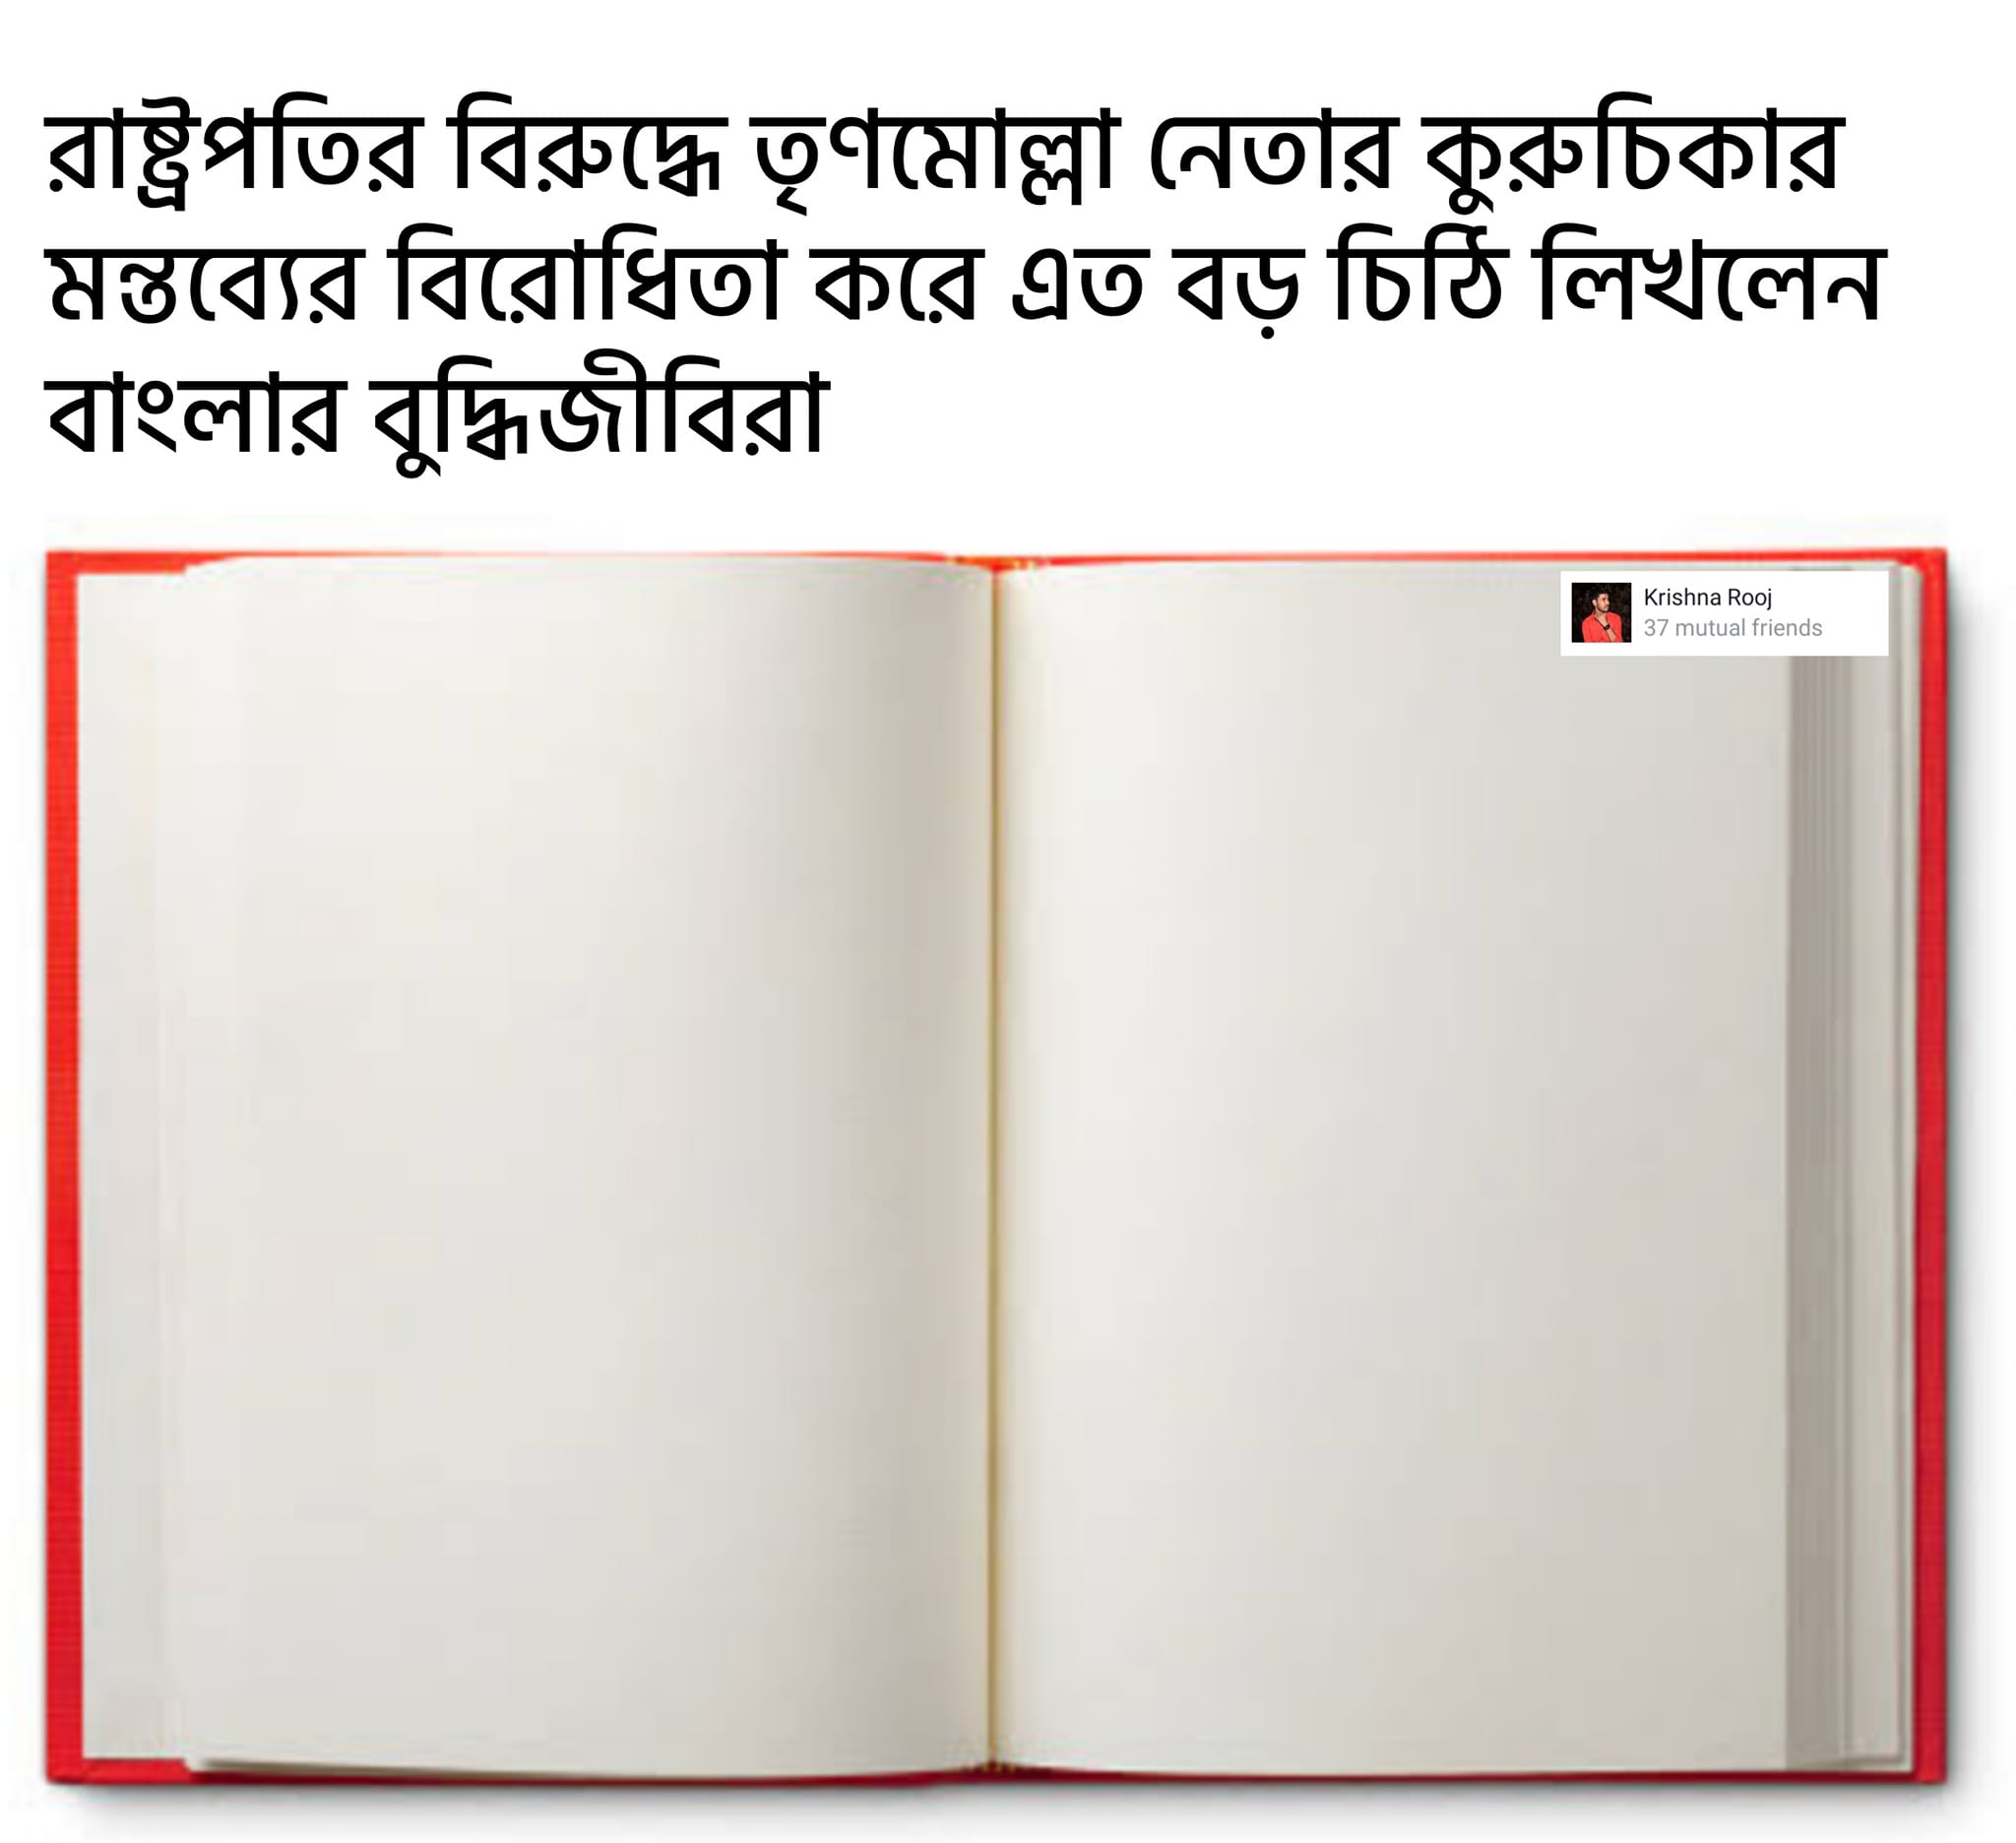
Text: রাষ্ট্রপতির বিরুদ্ধে তৃণমোল্লা নেতার কুরুচিকার মন্তব্যের বিরোধিতা করে এত বড় চিঠি লিখলেন বাংলার বুদ্ধিজীবিরী
Label: Hate
Hate category: Political
Targeted group: Organization